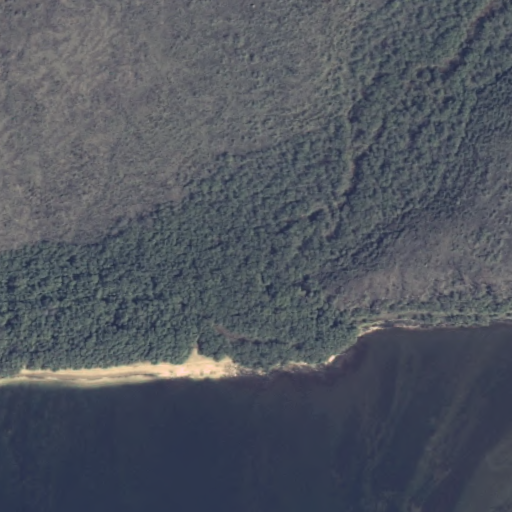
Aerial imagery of valley in Hawaii named Kolo Gulch containing only unknown